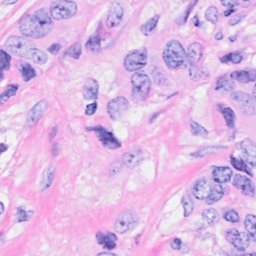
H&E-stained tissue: Breast